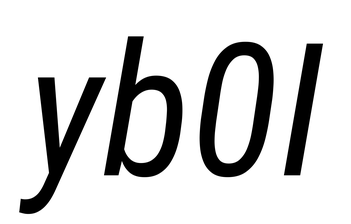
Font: Roboto-Italic_Condensed_Italic